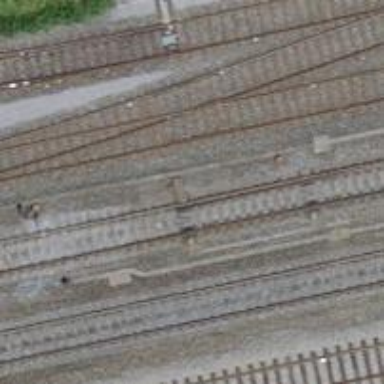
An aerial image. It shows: Railway switch.